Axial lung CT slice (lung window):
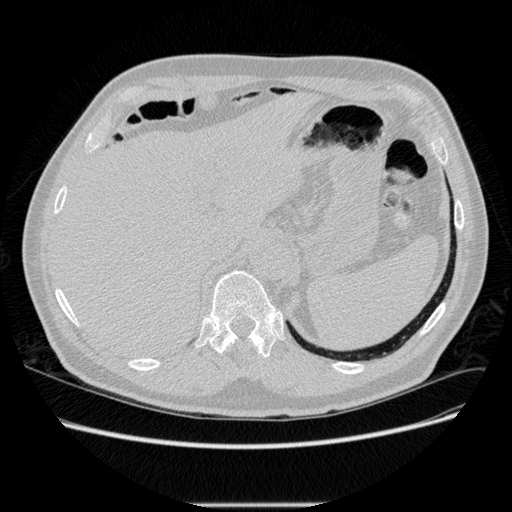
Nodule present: no